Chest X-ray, PA view. Patient: 15 years old, sex F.
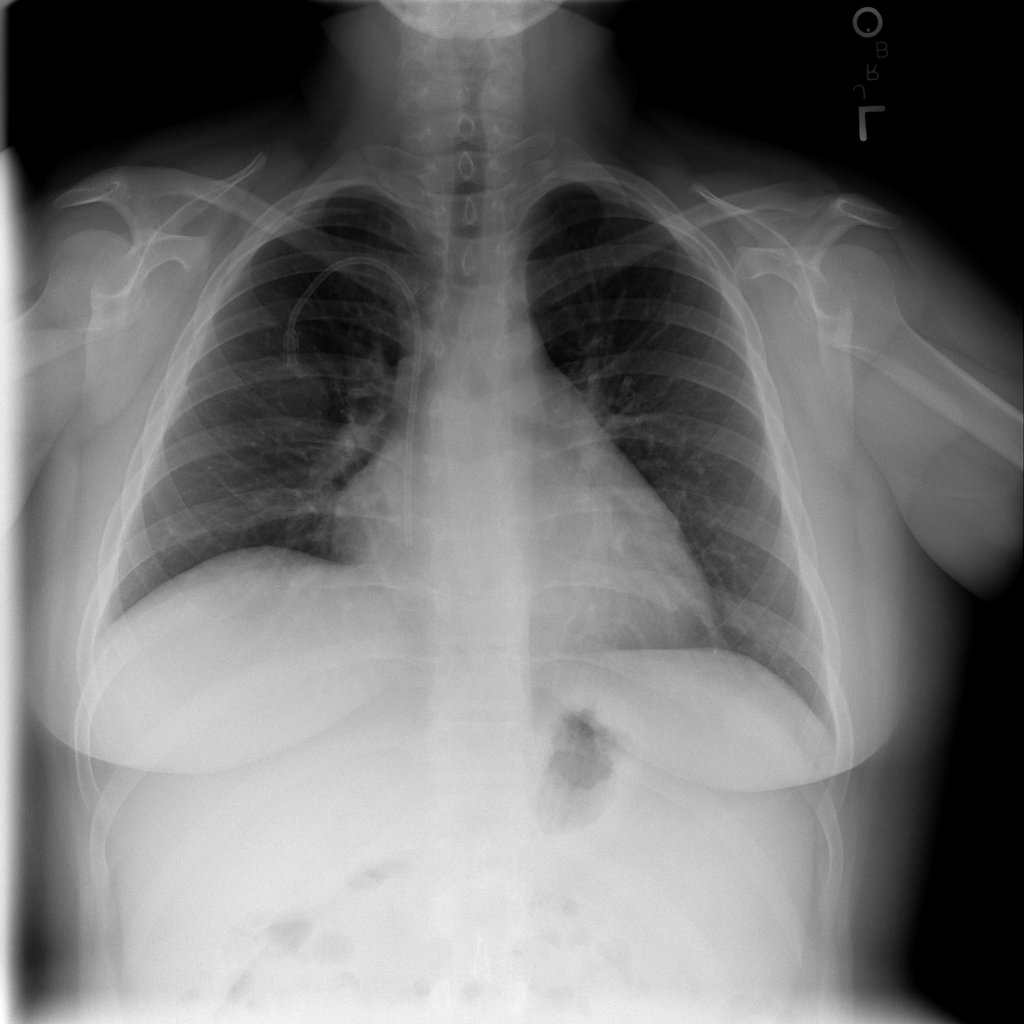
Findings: No Finding